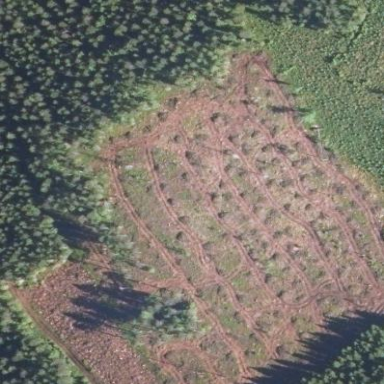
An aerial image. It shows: Clearcut area created by human activity.